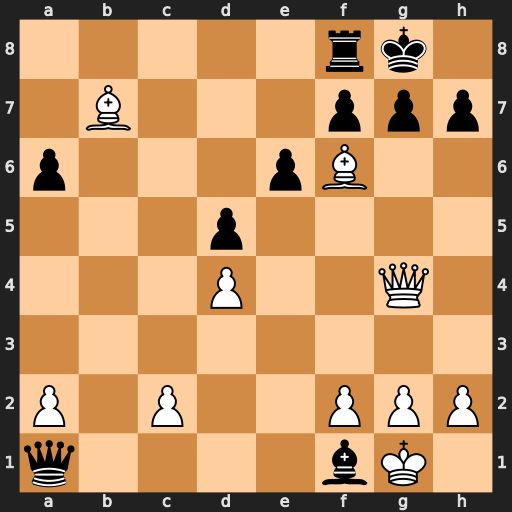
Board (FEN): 5rk1/1B3ppp/p3pB2/3p4/3P2Q1/8/P1P2PPP/q4bK1
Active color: w
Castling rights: -
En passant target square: -
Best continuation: Qxg7#